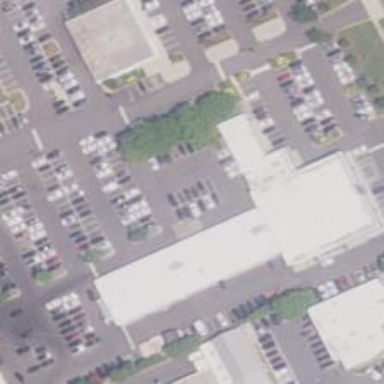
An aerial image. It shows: Car shop building.